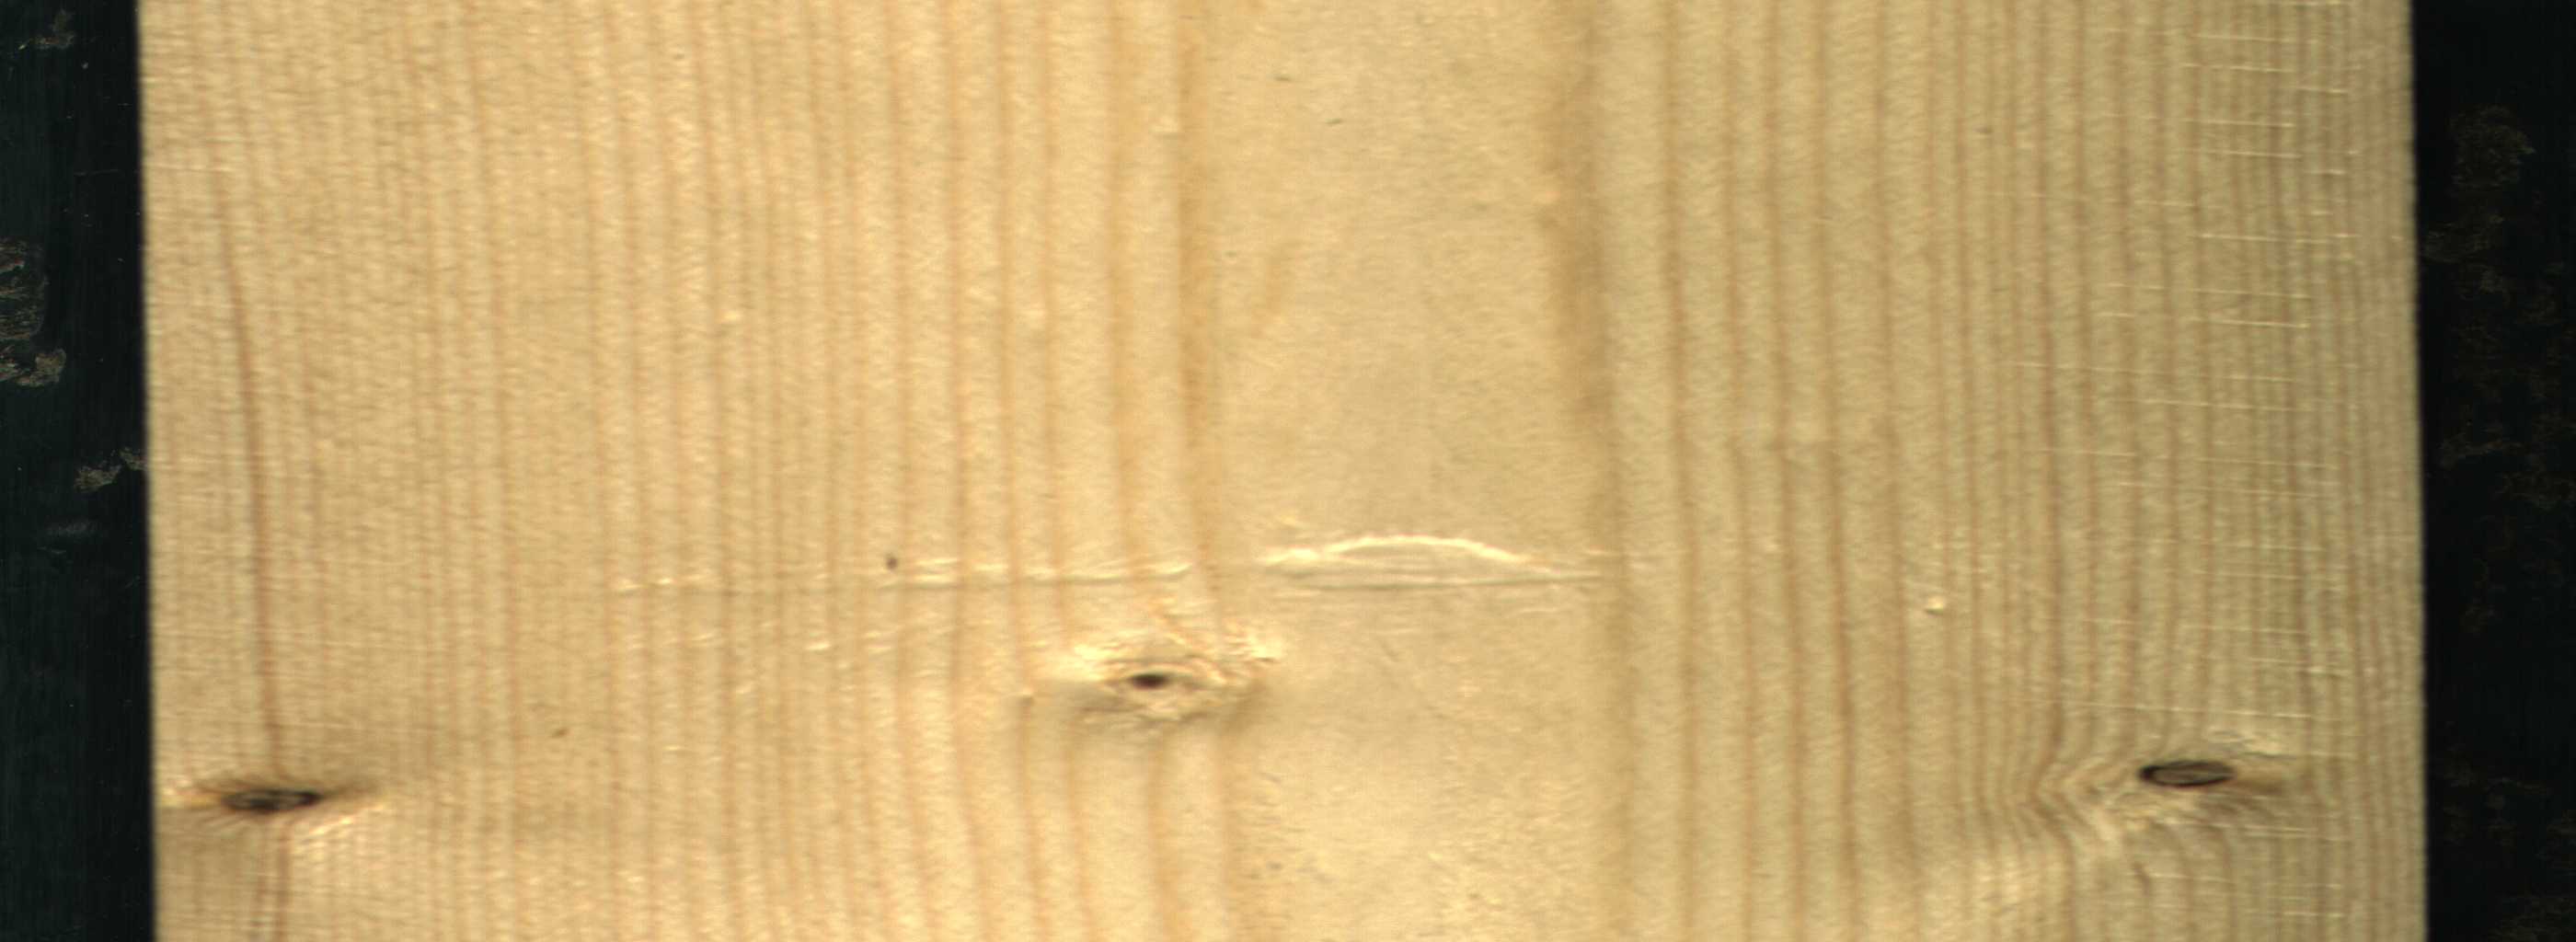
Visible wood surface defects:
Dead_Knot
Dead_Knot
Live_Knot